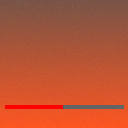
Screen state: on